Question: I have a seemingly weird problem (unless I'm missing something totally obvious!) and am curious if anyone here has any insight. I've done quite a bit of searching and haven't found anything.
When I try and write unit tests in XCTest - creating new methods - they don't seem to register as tests and aren't executed when I run the test suite. They also don't get one of those nice little diamond run buttons next to them that allows you to run individual tests:

When using JUnit for example here you would annotate with @Test. Anything like this I'm missing?
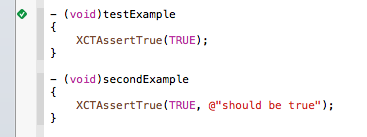
Answer: Only method names that start with 'test' are being recognized as tests. That way you can still use normal methods in your test classes that your actual test methods can call.